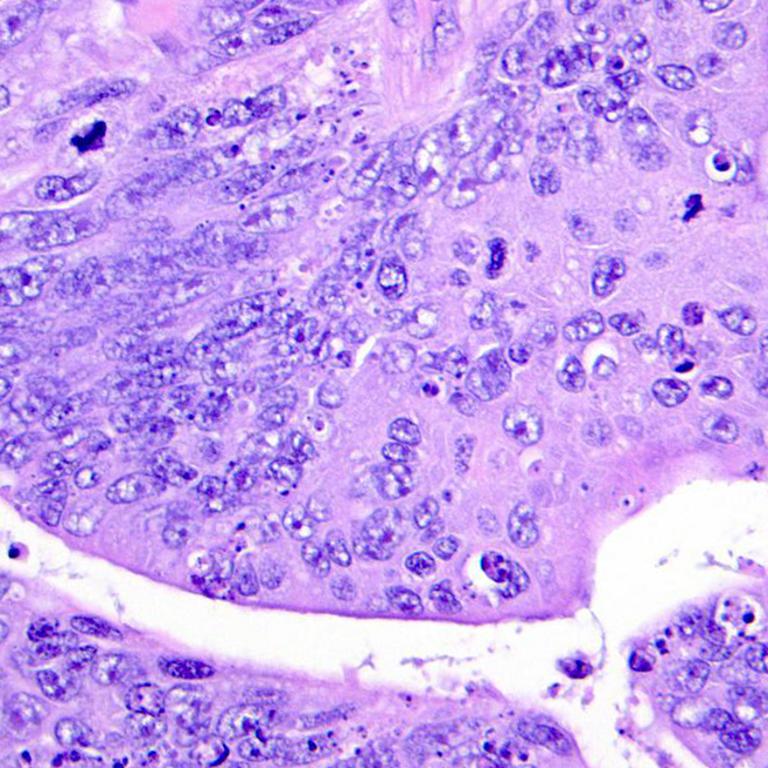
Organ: colon
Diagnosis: adenocarcinomas